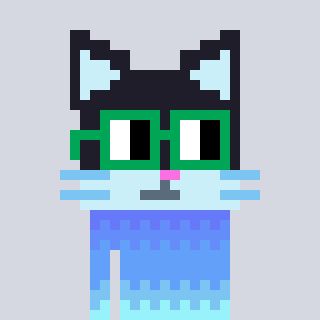
a pixel art character with square green glasses, a cat-shaped head and a slimegreen-colored body on a cool background